Field crop: maize
Growth stage: 2
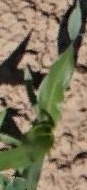
Species: maize